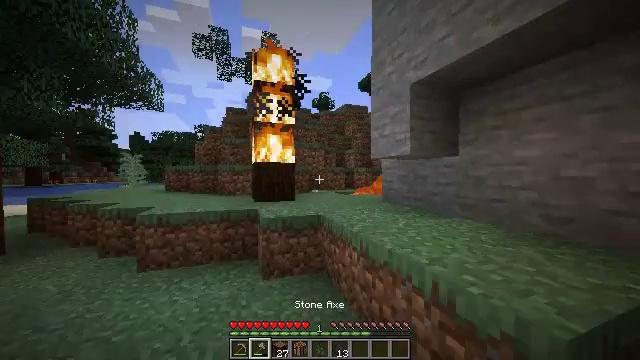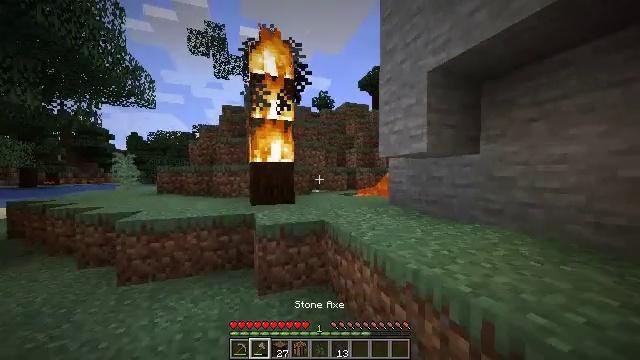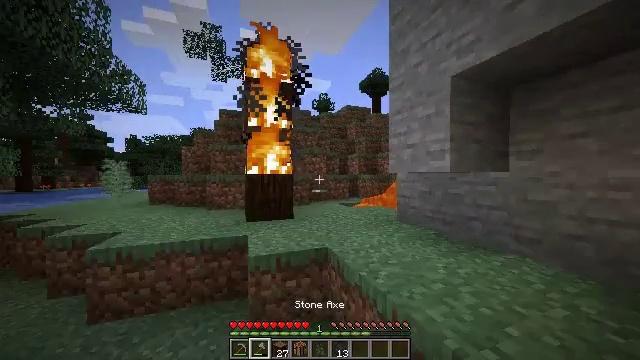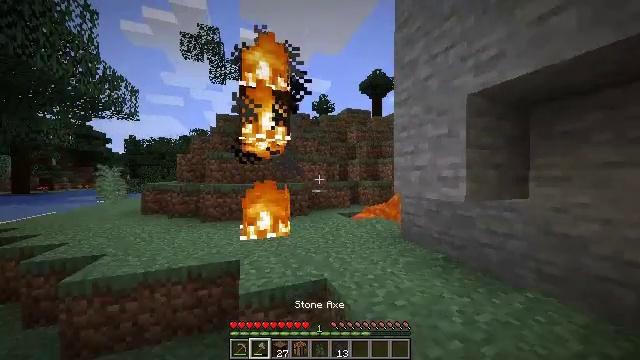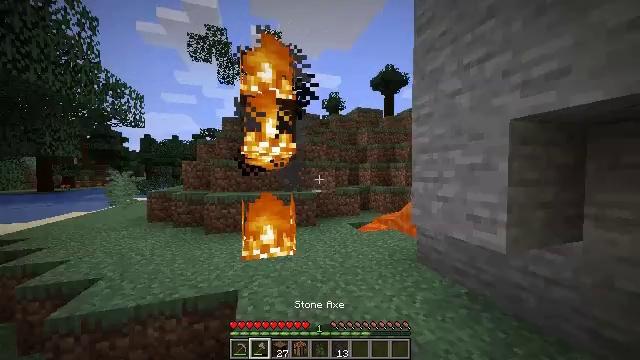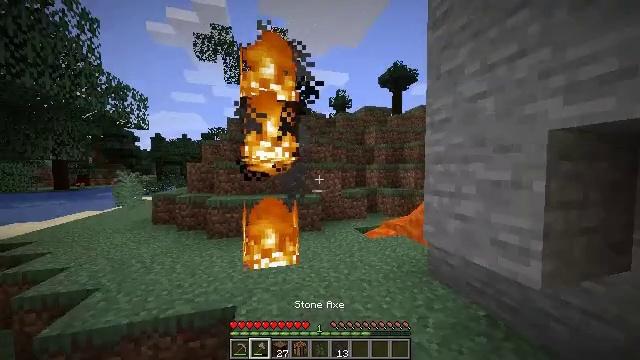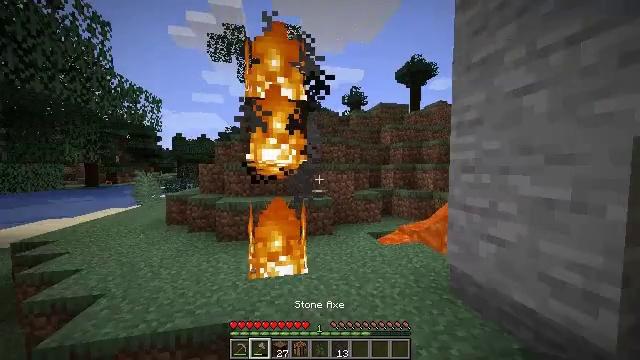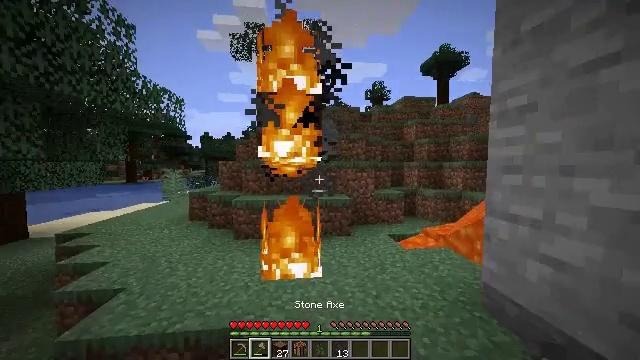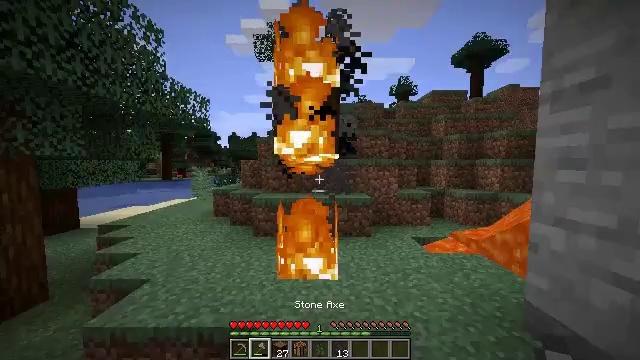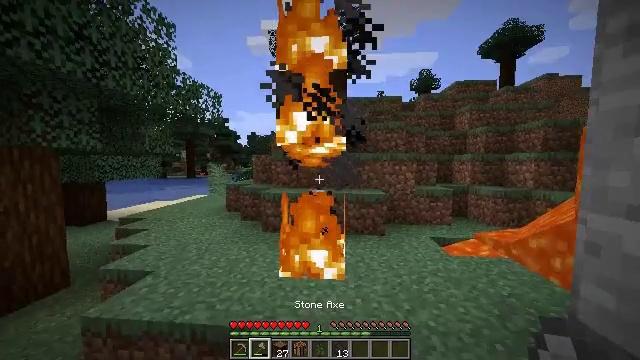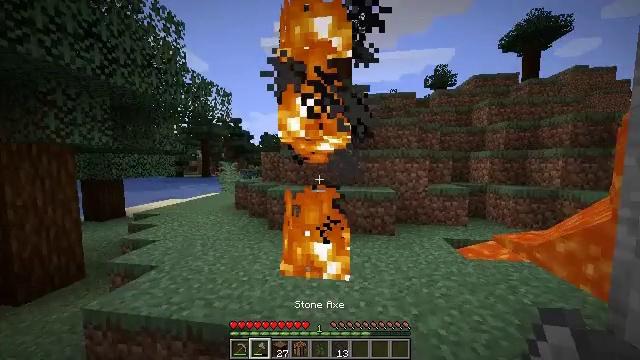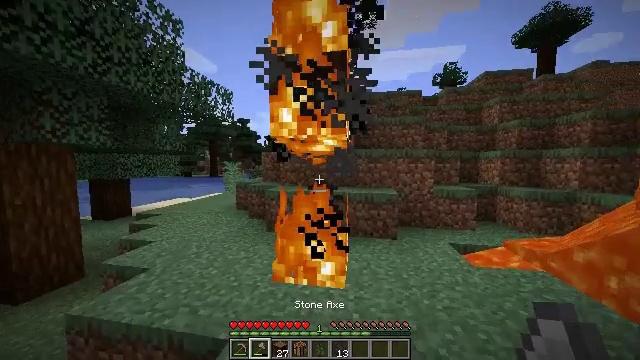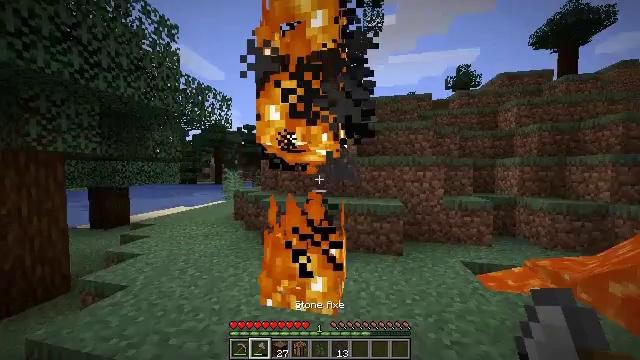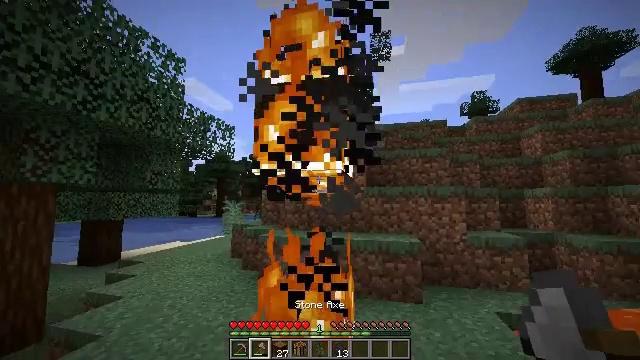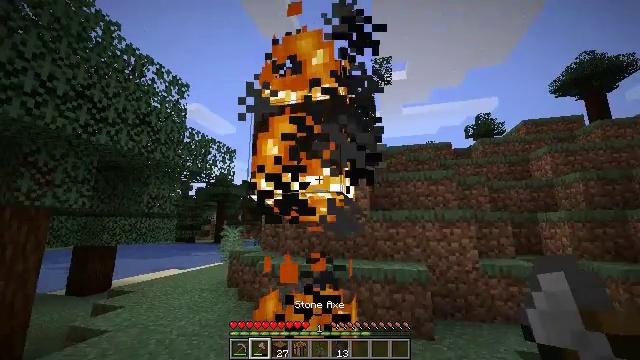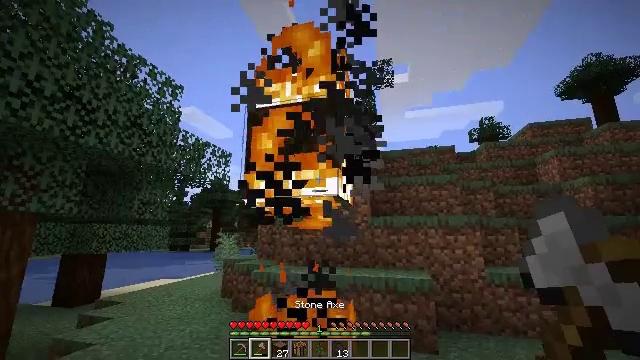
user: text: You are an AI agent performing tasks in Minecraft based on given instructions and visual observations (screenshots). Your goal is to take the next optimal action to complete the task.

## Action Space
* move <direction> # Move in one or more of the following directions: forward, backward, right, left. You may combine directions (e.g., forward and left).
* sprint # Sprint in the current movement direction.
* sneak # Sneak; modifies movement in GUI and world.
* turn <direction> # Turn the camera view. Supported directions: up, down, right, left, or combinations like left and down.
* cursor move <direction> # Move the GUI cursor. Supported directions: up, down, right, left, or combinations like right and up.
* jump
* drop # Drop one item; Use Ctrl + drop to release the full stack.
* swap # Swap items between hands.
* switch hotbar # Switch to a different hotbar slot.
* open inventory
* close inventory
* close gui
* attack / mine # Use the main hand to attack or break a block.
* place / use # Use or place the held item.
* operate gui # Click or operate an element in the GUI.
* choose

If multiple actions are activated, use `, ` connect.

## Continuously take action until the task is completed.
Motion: motion action
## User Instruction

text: Clear the fire from the area.
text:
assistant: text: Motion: move forward, sprint
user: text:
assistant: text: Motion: move forward, sprint, jump
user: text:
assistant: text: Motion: move forward and move right, sprint, jump
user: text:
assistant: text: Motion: move forward and move right, sprint, turn left, jump
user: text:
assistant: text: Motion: move forward and move right, sprint, turn left, jump
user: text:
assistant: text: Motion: move forward and move right, turn left, jump
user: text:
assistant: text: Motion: move forward and move right, turn left, jump
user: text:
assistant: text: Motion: move forward and move right, turn left
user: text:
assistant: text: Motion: move forward and move right, turn left
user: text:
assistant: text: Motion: move forward and move right, turn left
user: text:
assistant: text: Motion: turn left
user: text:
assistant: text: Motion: turn left and up
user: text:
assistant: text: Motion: turn left and up
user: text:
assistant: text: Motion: turn up
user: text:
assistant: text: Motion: turn up
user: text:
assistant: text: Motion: no_op
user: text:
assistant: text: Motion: attack / mine
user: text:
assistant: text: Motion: attack / mine
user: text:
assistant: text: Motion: attack / mine
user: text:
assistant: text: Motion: no_op
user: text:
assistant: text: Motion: no_op
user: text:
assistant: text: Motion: turn left and down
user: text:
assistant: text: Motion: turn left and down
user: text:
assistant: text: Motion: no_op
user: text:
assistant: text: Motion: no_op
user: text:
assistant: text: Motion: attack / mine
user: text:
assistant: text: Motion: attack / mine
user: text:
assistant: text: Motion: attack / mine
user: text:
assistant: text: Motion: turn up
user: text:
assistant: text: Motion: turn right and up